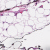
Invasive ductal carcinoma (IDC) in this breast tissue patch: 0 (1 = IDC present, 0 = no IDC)